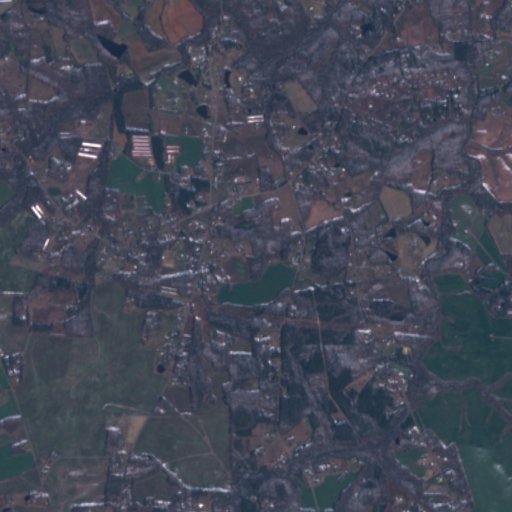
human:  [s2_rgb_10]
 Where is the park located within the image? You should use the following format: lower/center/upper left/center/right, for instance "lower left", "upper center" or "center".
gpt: The park is located in the upper center of the image.
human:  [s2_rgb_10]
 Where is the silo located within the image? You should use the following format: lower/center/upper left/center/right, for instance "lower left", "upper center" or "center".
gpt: The silo is located in the upper left of the image.
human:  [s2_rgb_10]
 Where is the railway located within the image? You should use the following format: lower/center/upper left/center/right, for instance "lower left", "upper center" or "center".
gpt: The railway is located in the upper of the image.
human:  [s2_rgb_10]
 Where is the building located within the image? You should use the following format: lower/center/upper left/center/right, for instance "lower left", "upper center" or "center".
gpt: There is no building in the image.